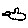
Label: bird